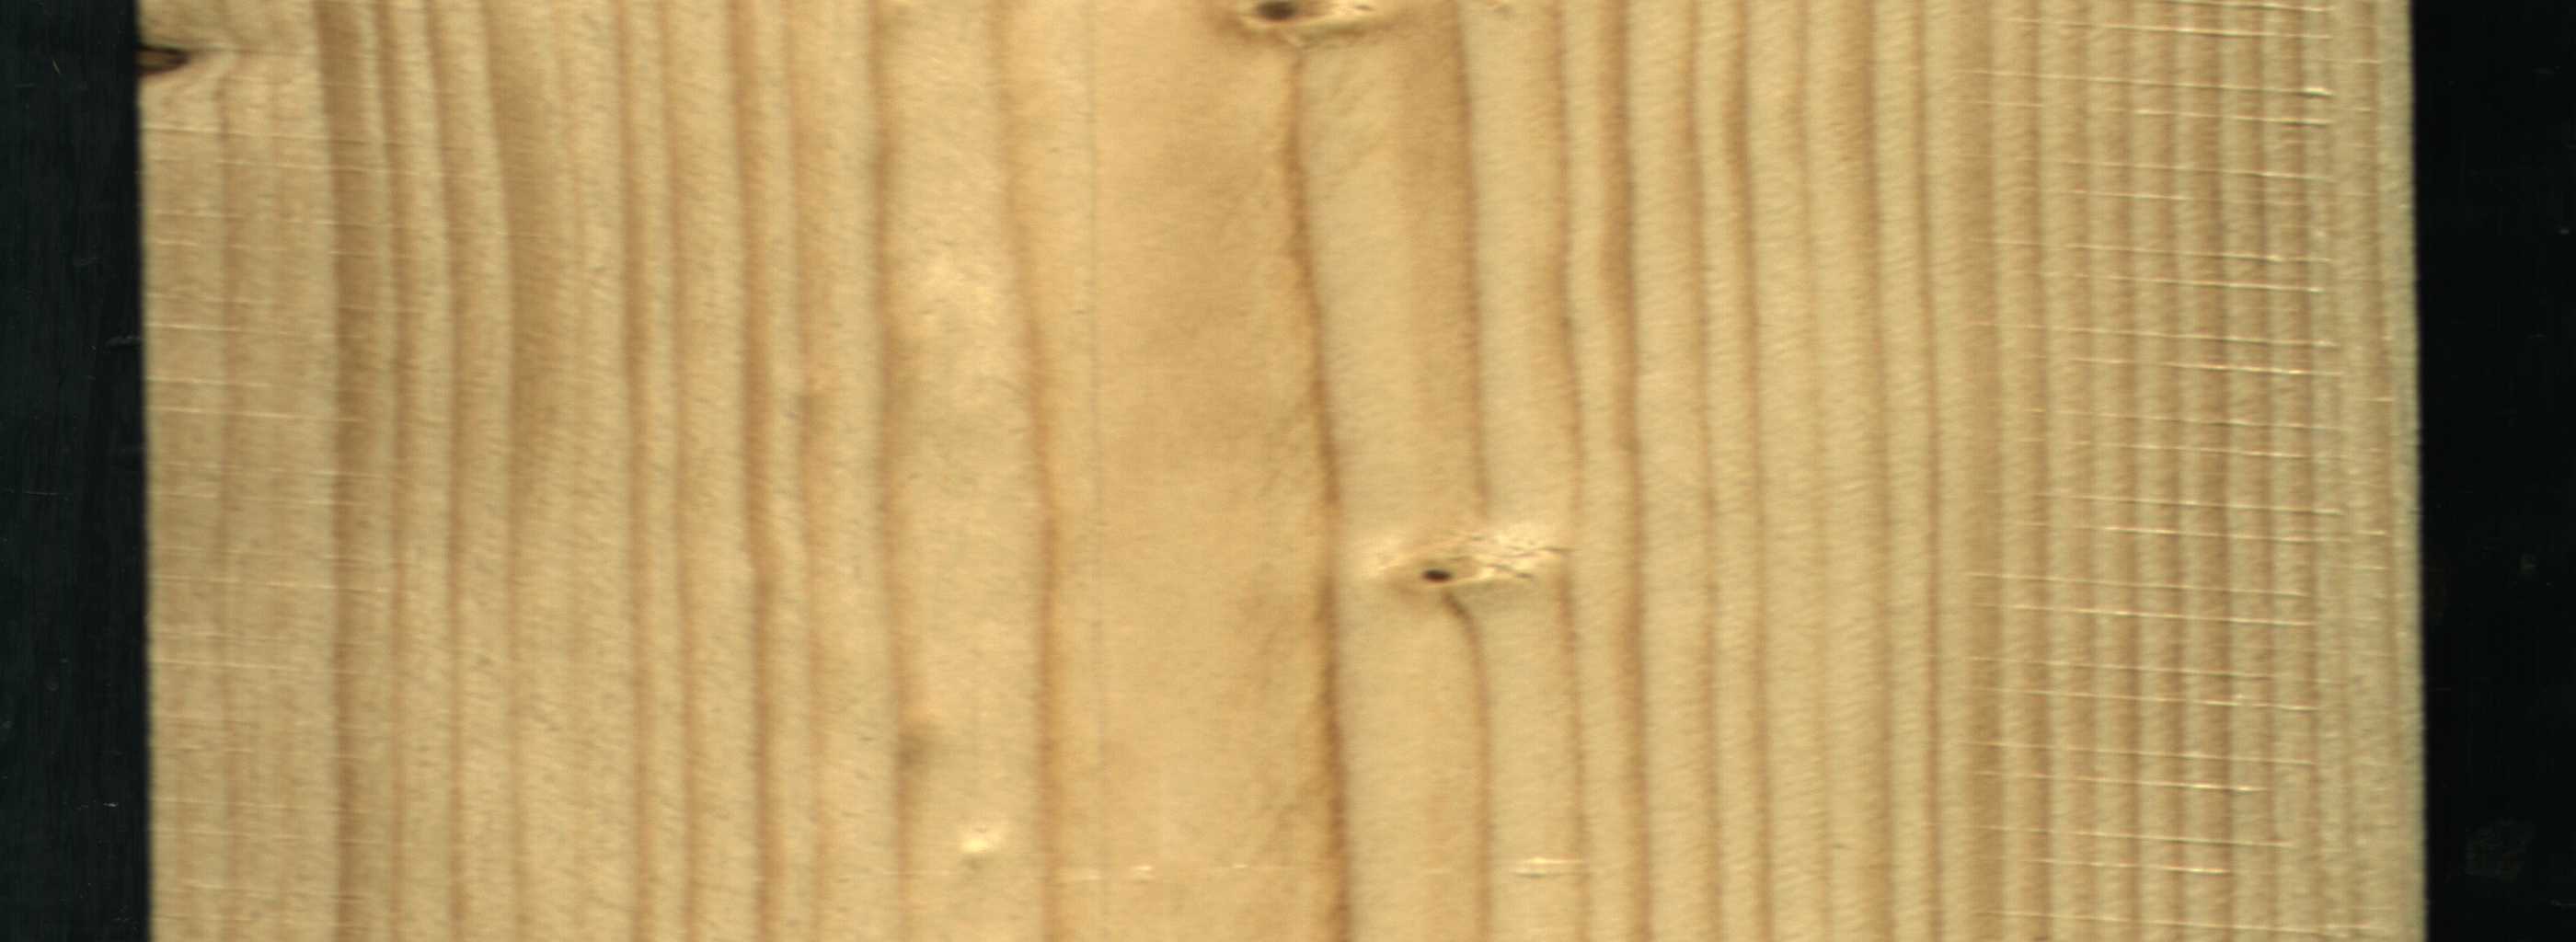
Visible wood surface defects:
Live_Knot
Live_Knot
Live_Knot